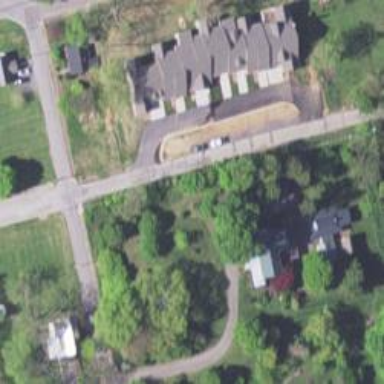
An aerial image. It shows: Neighborhood.